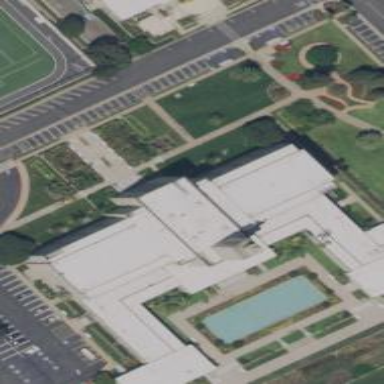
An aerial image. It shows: Building that serves as place of worship.